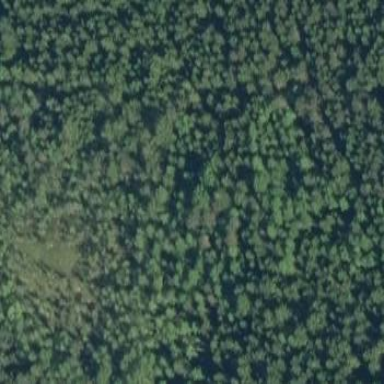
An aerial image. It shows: Swampy wetland area.